Question: I encountered a problem while testing my app. You can see how I have setup my views in the following image:

The thing is that everything works fine. I user my test user to login, and the following code executes the loginSegue,
'''
self.performSegueWithIdentifier("loginSegue", sender: self)
'''
which is a modal segue that links my login "View Controller" with the "Home Tab Bar View Controller". I get redirected to the "Initial Feed View Controller". Everything works great. But when I go to my "Settings View Controller", and click on the Logout button, which has the following code (IBAction):
'''
@IBAction func logoutAction(sender: AnyObject) {
PFUser.logOut()
self.performSegueWithIdentifier("logoutSegue", sender: self)
}
'''
my app crashes. My Logout button's action has a segue that takes you back to the login "View Controller", but logs the user out first (I am using Parse by the way). This "Push" segue is called logoutSegue. I tried to change the segue to be a "Popover" segue. That solves the issue, kinda, since by doing so it messes up my "Registration View Controller" since when in the login "View Controller" I click on the button "Register" and the app crashes anyways.
The compiler tells me that the following line of code is the one causing the error:
'''
self.performSegueWithIdentifier("logoutSegue", sender: self)
'''
I do not understand why this is happening. I suppose that it has something to do with how I have my "Navigation Controller" and "Home Tab Bar View Controller" setup. Or maybe with Delegates?
Could you help me to fix this? It does not matter if you have an Objective-C approach, please feel free to suggest a solution and I can try to convert it from Objective-C to Swift.
Besides helping me fixing my issue, I was wondering if you know what is the difference between the type of Segues (Push, Modal, Popover, Replace) and when should I use each. I read Apple's documentation but I still don't understand it in its' entirety.
Thank you in advance for your advice and responses.
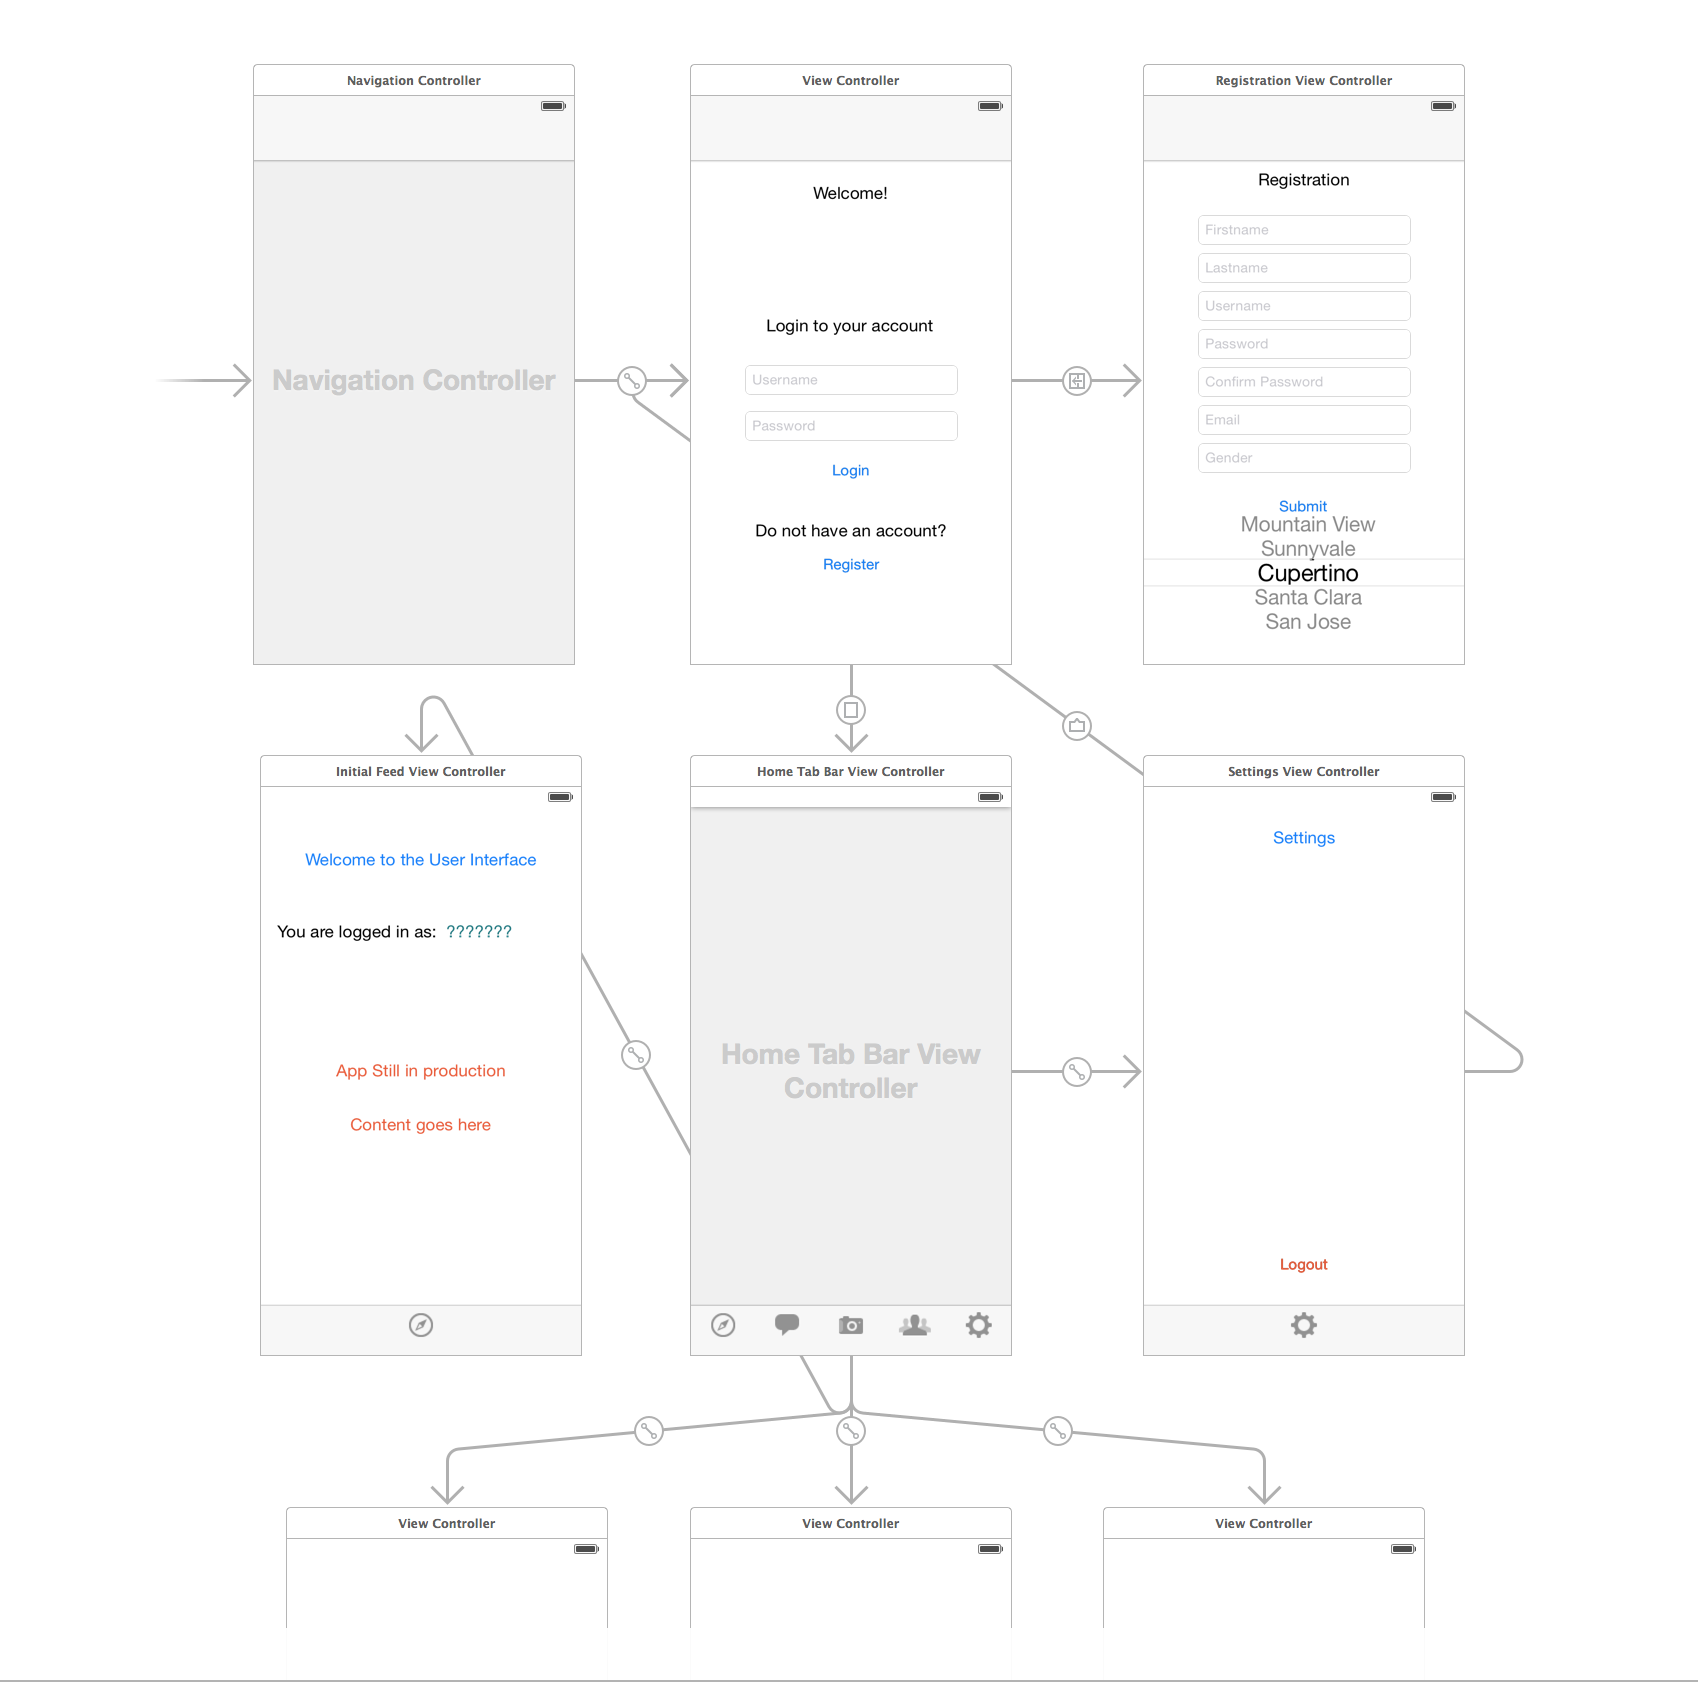
Answer: You do not want to use a traditional segue to return to your login screen. The normal segue types always create a new copy of the destination view controller. Instead, you want to return control to the view controller that called you.
You need to set up an on logout. Here's how.
1) In the code for 'ViewController' add this function:
'''
@IBAction func comeHereOnLogout(segue:UIStoryboardSegue) {
println("Yay, Logged Out!")
}
'''
2) Control-drag from the 'view controller' icon at the top of your 'Settings View Controller' to
the 'exit' icon at the top of your 'Settings View Controller' and choose 'comeHereOnLogout' from the pop up that appears.

---

---
Select that segue in the and give it an in the such as "logoutSegue".

---

Then you can trigger this segue in code with:
'''
self.performSegueWithIdentifier("logoutSegue", sender: self)
'''
3) Alternatively, you can wire the 'unwind segue' from your button to the 'exit' icon at the top of your 'Settings View Controller'. In this case, this segue would replace your logout button action. Again, you'd want to give this segue a name such as "logoutSegue".

---
In this case, you'd put your logout code in prepare for segue:
'''
override func prepareForSegue(segue: UIStoryboardSegue!, sender: AnyObject!) {
if segue.identifier == "logoutSegue" {
PFUser.logOut()
}
}
'''